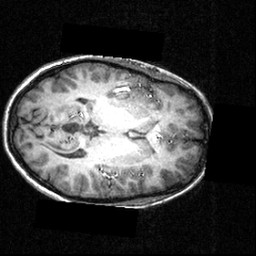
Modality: T1w
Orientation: axial
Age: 16
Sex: female
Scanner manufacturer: siemens
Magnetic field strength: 3.951 T
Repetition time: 1.5 s
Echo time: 0.00335 s